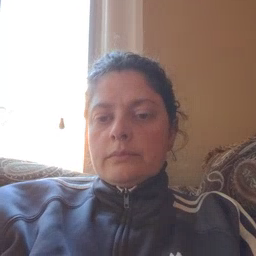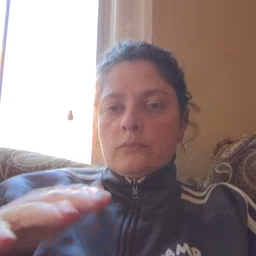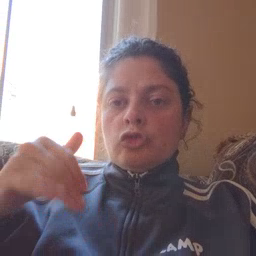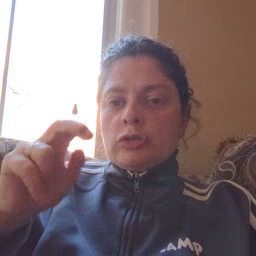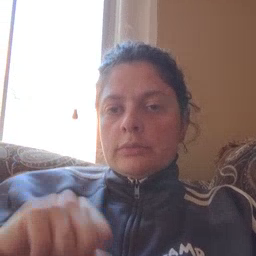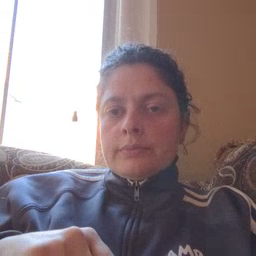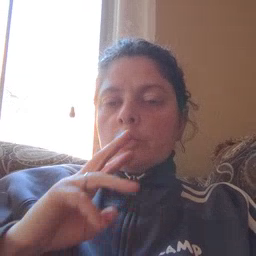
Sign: jeans